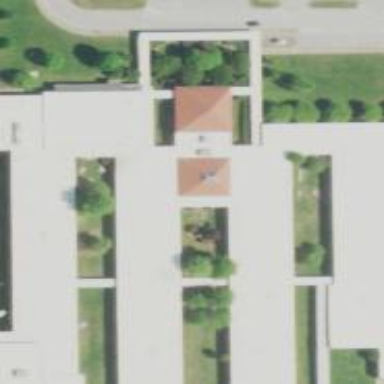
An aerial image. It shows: School building.